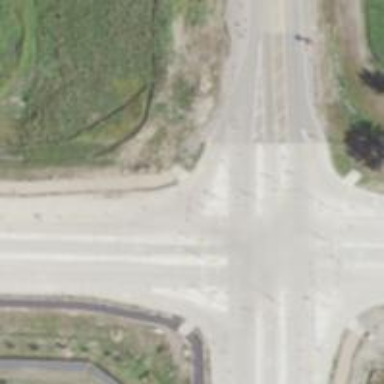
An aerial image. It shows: Marked crossing on path.